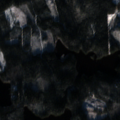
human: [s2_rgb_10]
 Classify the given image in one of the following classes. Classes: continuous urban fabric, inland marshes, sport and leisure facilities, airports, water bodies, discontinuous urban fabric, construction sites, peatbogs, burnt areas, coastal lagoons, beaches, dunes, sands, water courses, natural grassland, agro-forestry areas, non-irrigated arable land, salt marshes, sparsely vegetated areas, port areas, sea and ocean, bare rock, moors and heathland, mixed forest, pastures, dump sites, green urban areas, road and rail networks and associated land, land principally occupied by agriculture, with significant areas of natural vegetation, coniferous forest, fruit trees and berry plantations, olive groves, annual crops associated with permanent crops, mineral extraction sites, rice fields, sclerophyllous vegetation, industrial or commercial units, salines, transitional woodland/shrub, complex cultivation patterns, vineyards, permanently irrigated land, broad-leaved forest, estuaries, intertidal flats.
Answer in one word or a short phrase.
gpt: coniferous forest, mixed forest, water bodies